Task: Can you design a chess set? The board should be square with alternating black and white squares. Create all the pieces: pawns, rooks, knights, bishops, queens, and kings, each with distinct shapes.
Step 2259:
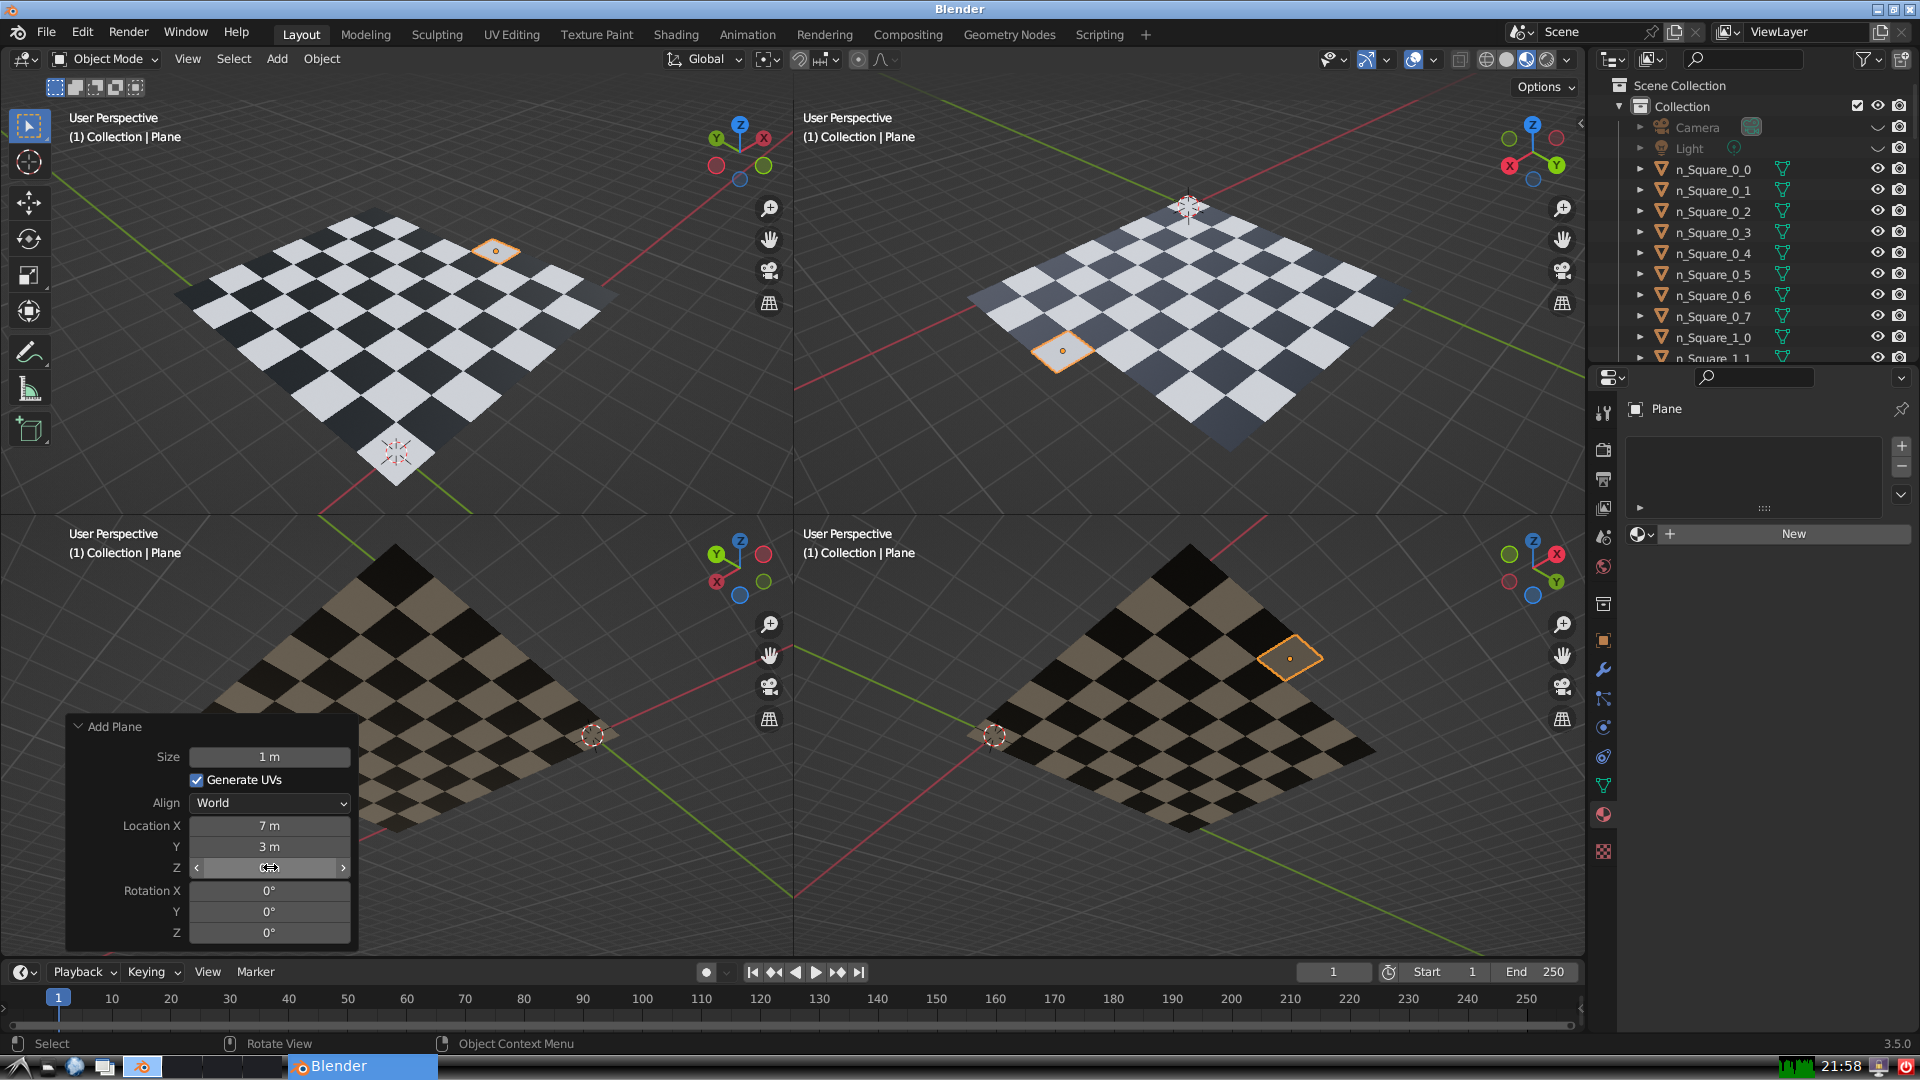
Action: {"mouse_move": [960, 540]}